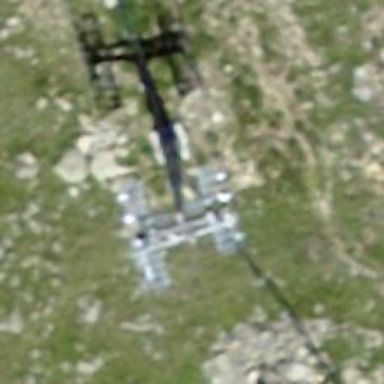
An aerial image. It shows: Pylon for aerialway.